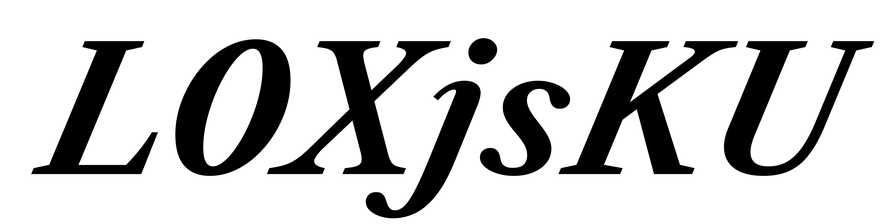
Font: LibreCaslonText-Italic_Bold_Italic